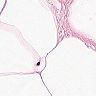
Metastatic tissue present: no